Question: I'm new in Android. I'm trying to set up a simple TabHost view.
This is my xml file:
'''
<?xml version="1.0" encoding="UTF-8"?>
<FrameLayout xmlns:android="http://schemas.android.com/apk/res/android"
xmlns:tools="http://schemas.android.com/tools"
android:layout_width="match_parent"
android:layout_height="match_parent" >
<TabHost
android:id="@+id/tabhost"
android:layout_width="fill_parent"
android:layout_height="fill_parent">
<LinearLayout
android:orientation="vertical"
android:layout_width="fill_parent"
android:layout_height="fill_parent">
<TabWidget
android:id="@+id/tabs"
android:layout_width="fill_parent"
android:layout_height="wrap_content"
android:background="#160203" />
<FrameLayout
android:id="@+id/tabcontent"
android:layout_width="fill_parent"
android:layout_height="fill_parent"/>
</LinearLayout>
</TabHost>
</FrameLayout>
'''
And here is my java code:
'''
import android.os.Bundle;
import android.support.v4.app.FragmentActivity;
import android.support.v4.app.FragmentTabHost;
public class Tabhost extends FragmentActivity {
private FragmentTabHost tabHost;
@Override
protected void onCreate(Bundle savedInstanceState) {
super.onCreate(savedInstanceState);
setContentView(R.layout.activity_tabhost);
tabHost = (FragmentTabHost) findViewById(R.id.tabhost);
tabHost.setup(this, getSupportFragmentManager(), R.id.tabcontent);
tabHost.addTab(tabHost.newTabSpec("tab1").setIndicator("Articulos"),
ArticulosFragment.class, null);
tabHost.addTab(tabHost.newTabSpec("tab2").setIndicator("Tutoriales"),
TutorialesFragment.class, null);
tabHost.addTab(tabHost.newTabSpec("tab3").setIndicator("Cursos"),
CursosFragment.class, null);
}
}
'''
But the app crash with this error message (I really don't know that it means):

What do you think could be wrong?
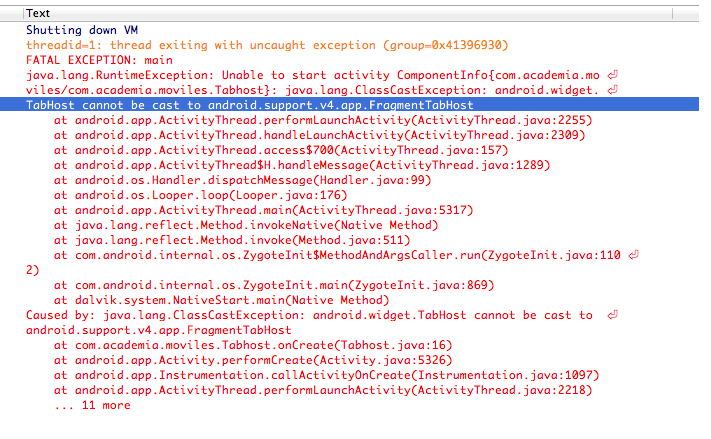
Answer: Use instead:
'''
<android.support.v4.app.FragmentTabHost
android:id="@+id/tabhost"
android:layout_width="fill_parent"
android:layout_height="fill_parent">
(...)
</android.support.v4.app.FragmentTabHost>
'''